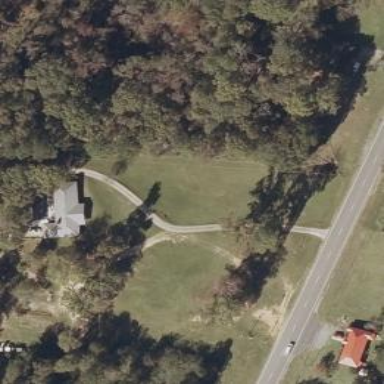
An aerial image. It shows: Driveway leading to service road.